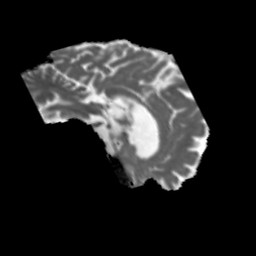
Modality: MD
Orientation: sagittal
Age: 70
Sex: male
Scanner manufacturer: siemens
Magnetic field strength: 3 T
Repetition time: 5.47 s
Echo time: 0.0854 s